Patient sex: M
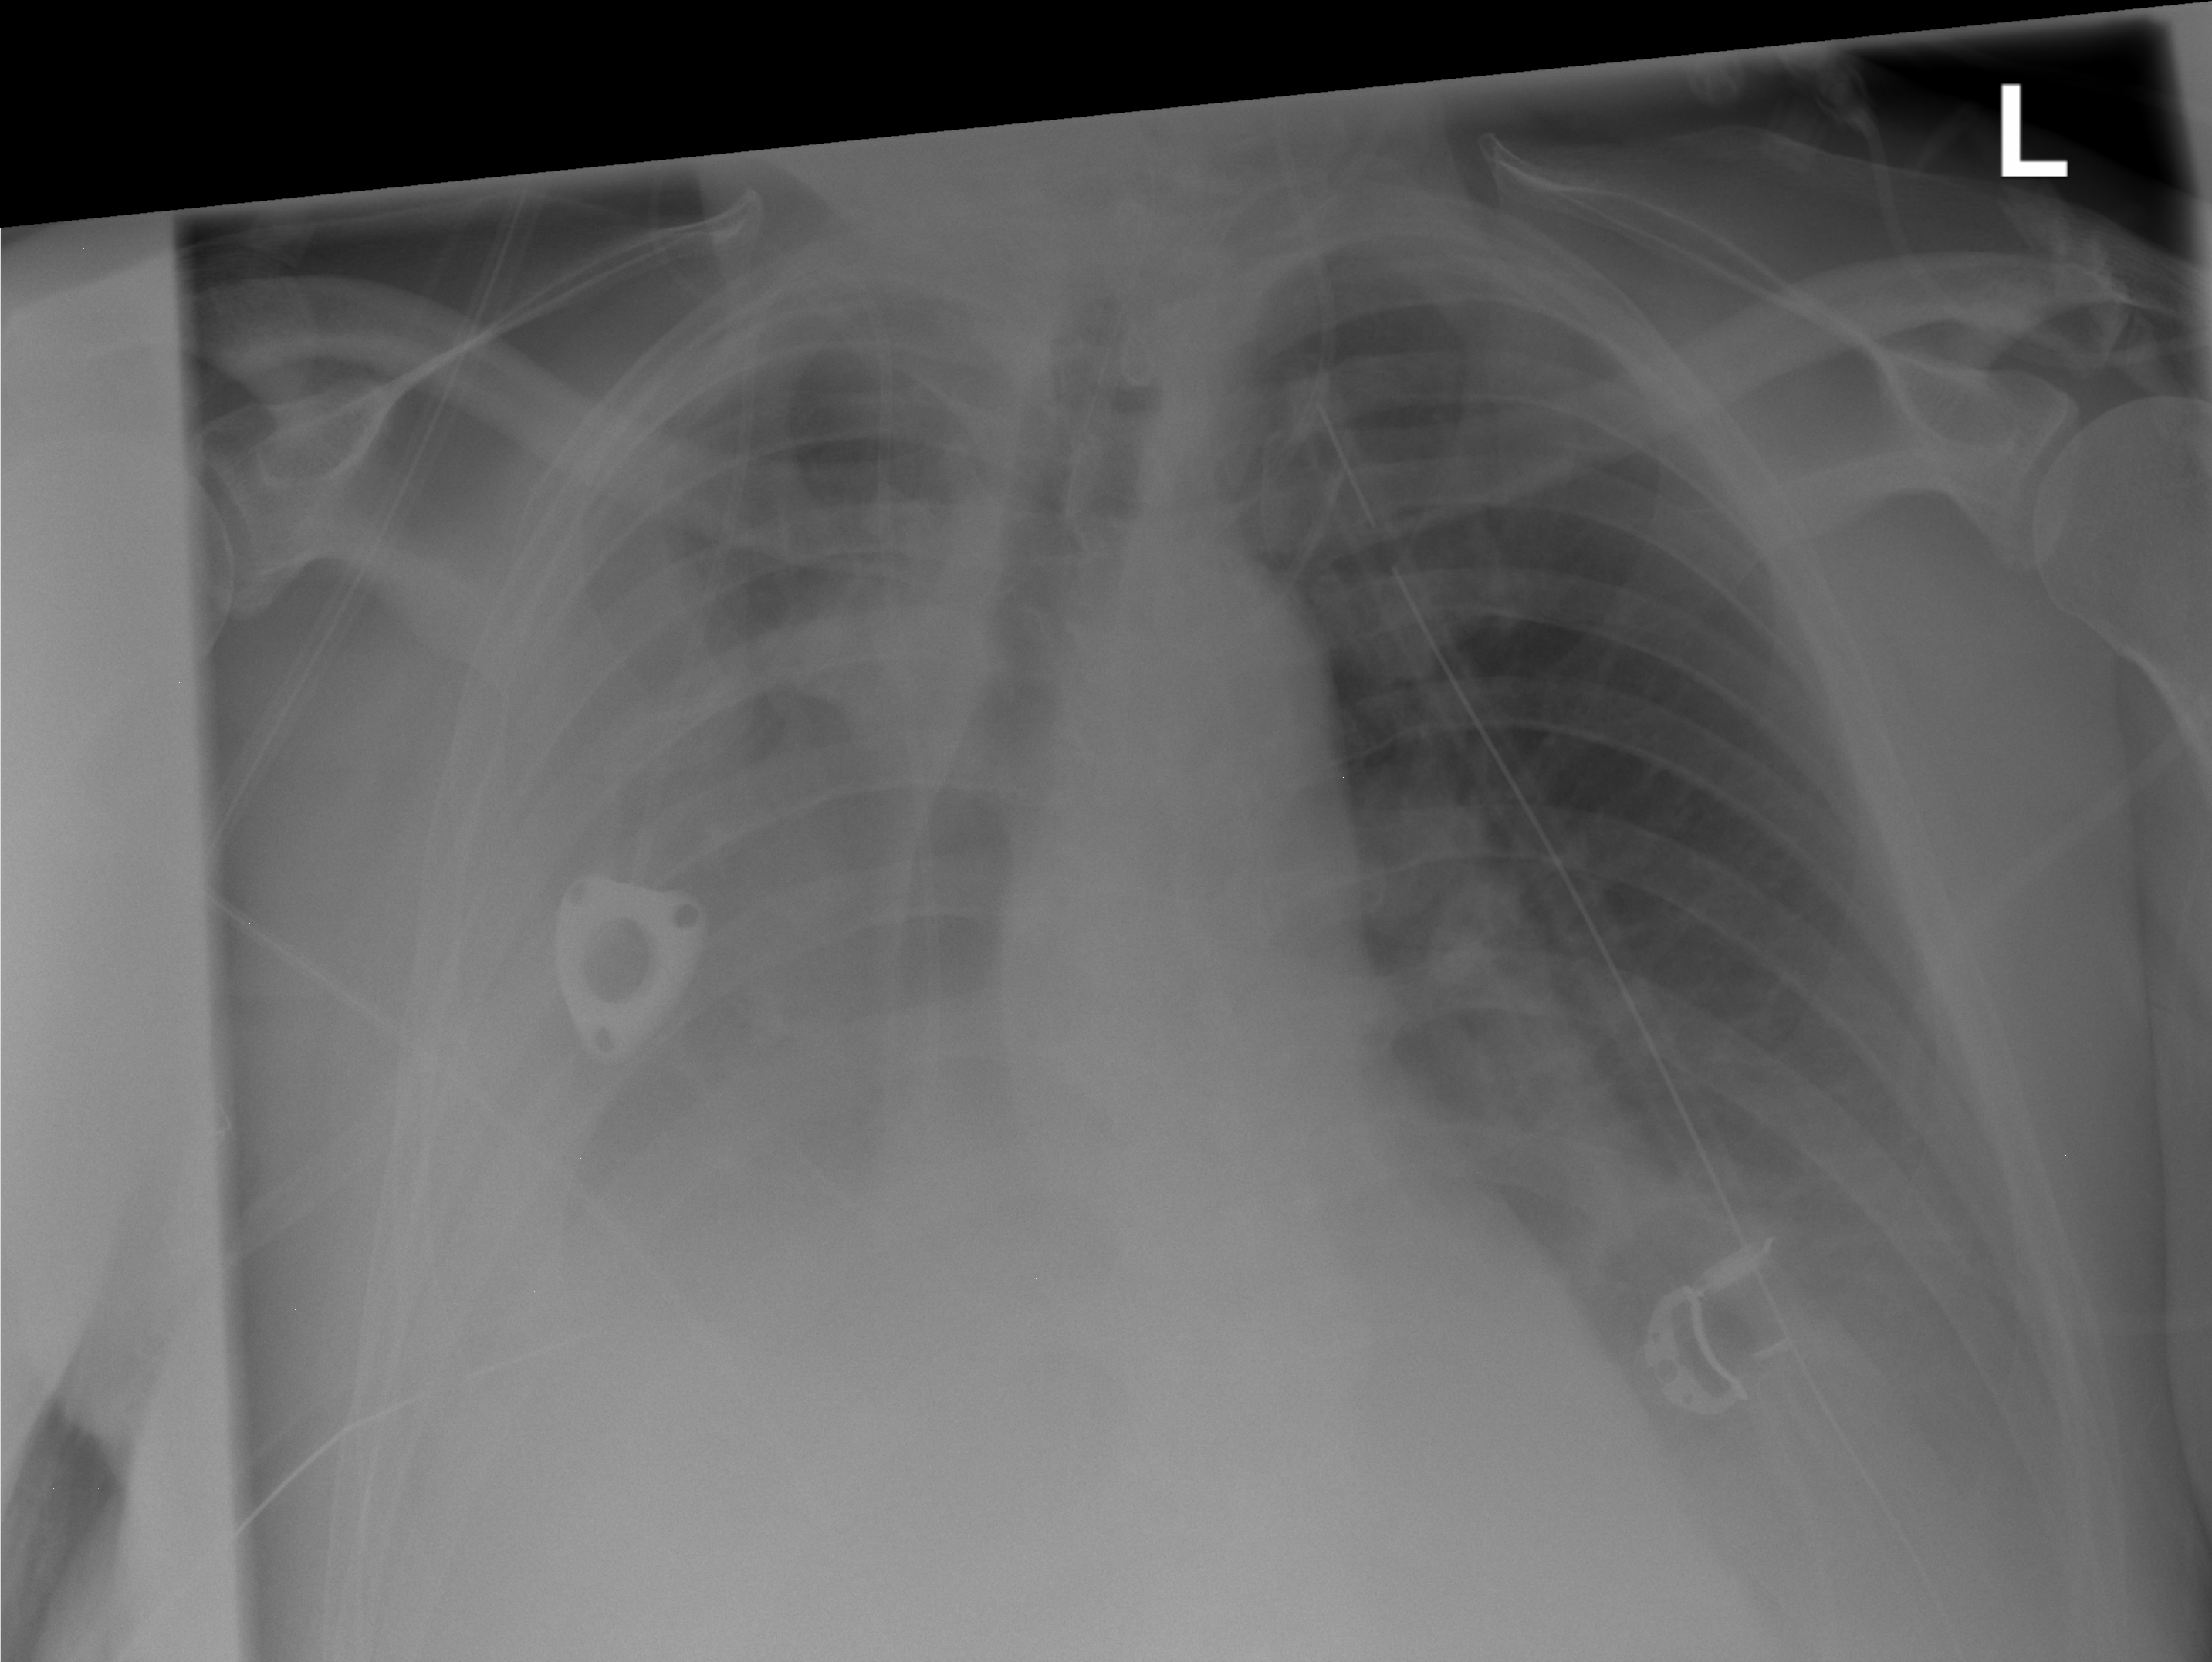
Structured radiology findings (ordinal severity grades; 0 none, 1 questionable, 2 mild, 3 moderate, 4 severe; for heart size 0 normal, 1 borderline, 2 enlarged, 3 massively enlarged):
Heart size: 0
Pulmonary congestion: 0
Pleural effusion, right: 3
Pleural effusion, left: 2
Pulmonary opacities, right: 0
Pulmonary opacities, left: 0
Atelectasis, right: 3
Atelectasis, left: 0